Question: I have couple of dropdown lists to filter data from gridview which works fine but I want to add Select Any where it shows the data without the filter.

This is my SelectCommand in SQL datasource
'''
SelectCommand="SELECT * FROM [Courses]
WHERE (([Language] = @Language) AND ([Level] = @Level)
AND ([endDate] = @endDate) AND ([startDate] = @startDate))"
'''
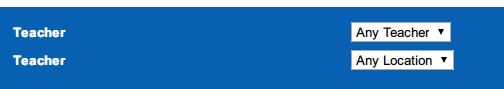
Answer: I came across similar situation once and I solved it building the 'SelectCommand' at runtime. First add an option "Any" in your both of your DropDownLists which you will need to check in code behind.
Then check in code behind like this:
'''
String query = "SELECT * FROM YourTable";
String extndQuery = "";
bool and = false;
if (dropdownlist1.SelectedValue != "Any")
{
extndQuery += " Column1=@variable1";
and = true;
}
if (dropdownlist2.SelectedValue != "Any")
{
if (and)
{
extndQuery += " AND";
}
extndQuery += " Column2=@variable2";
and = true;
}
if (and)
{
query += " WHERE" + extndQuery;
}
SelectCommand=query;
'''